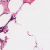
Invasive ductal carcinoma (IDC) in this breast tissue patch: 0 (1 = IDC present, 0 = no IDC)